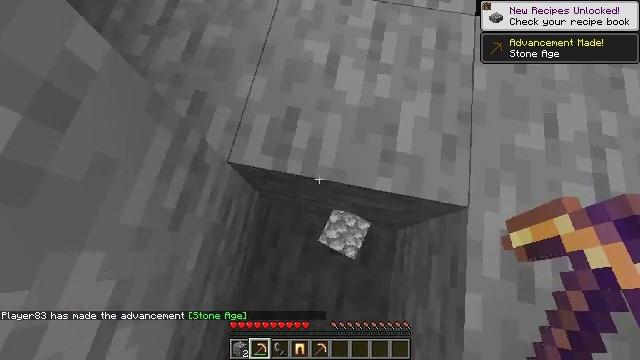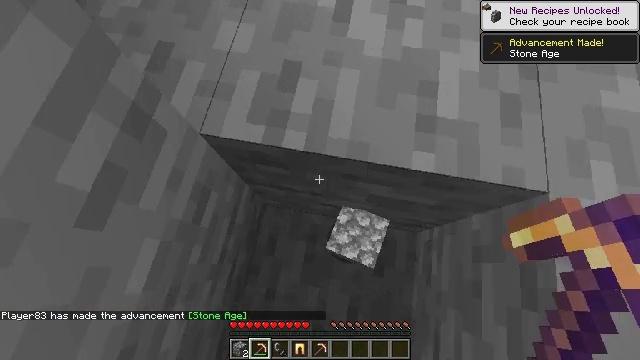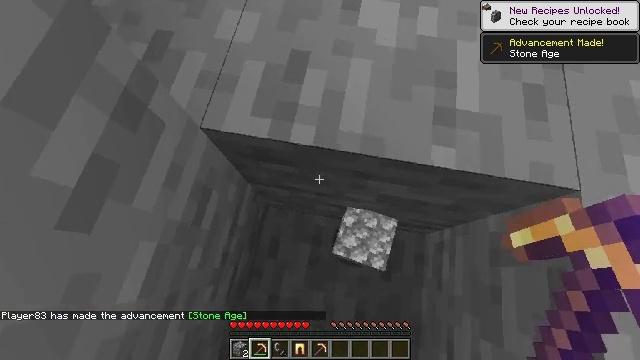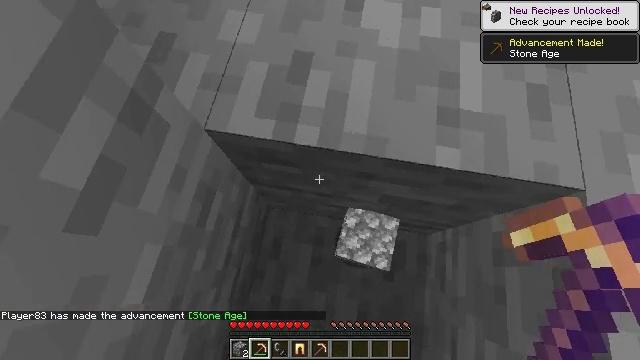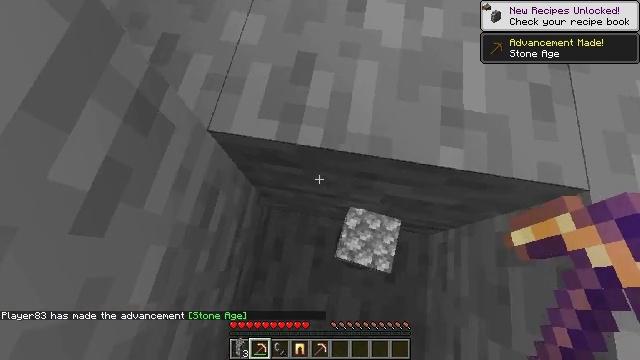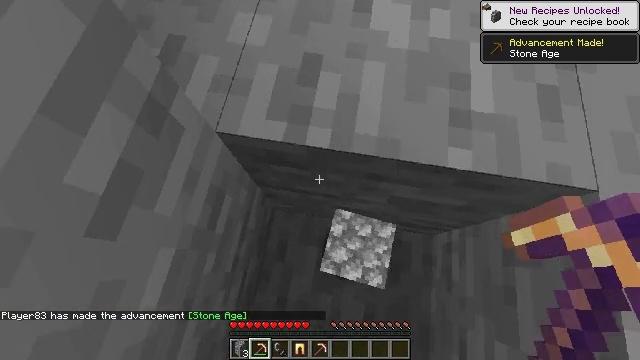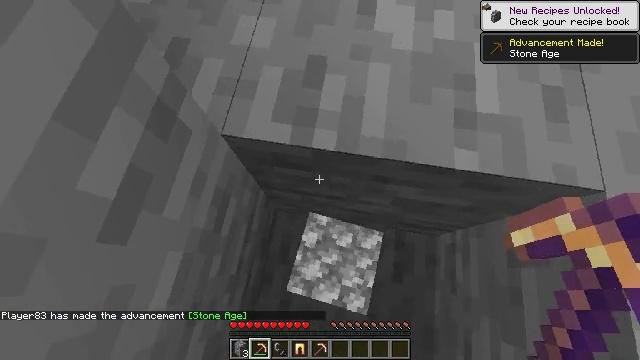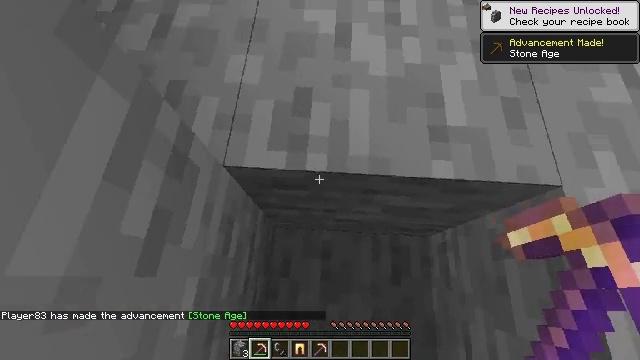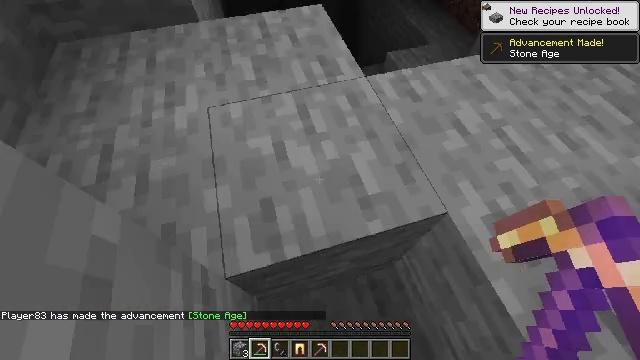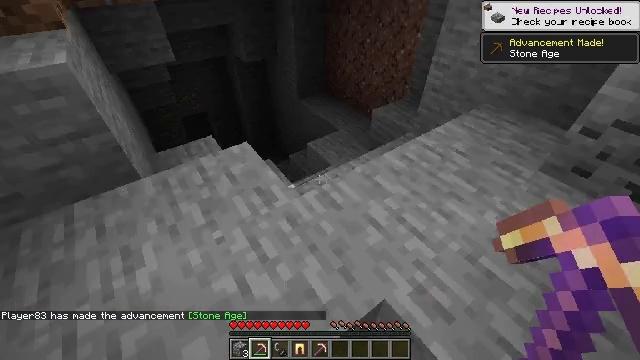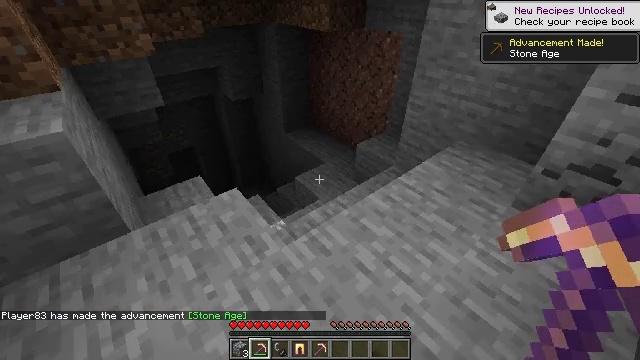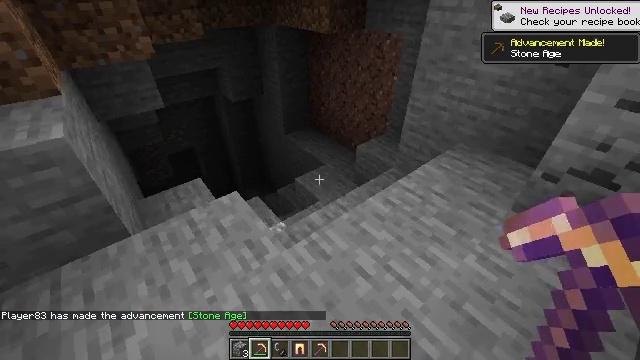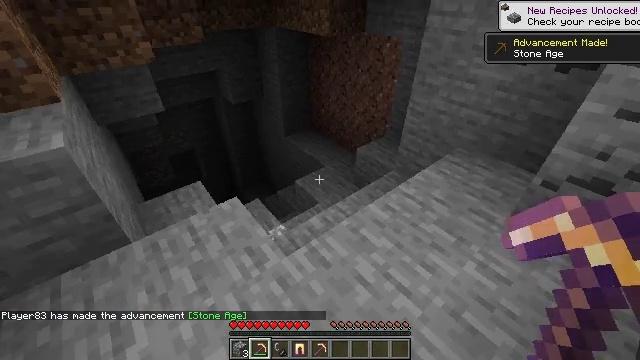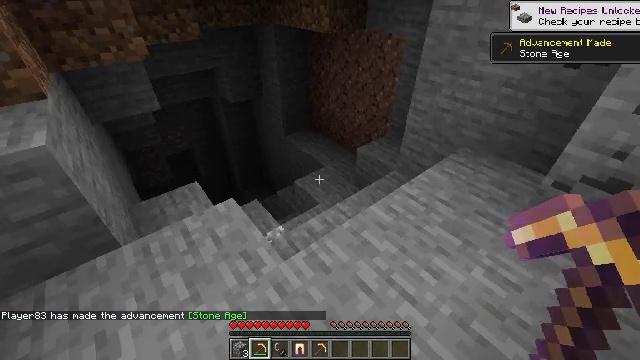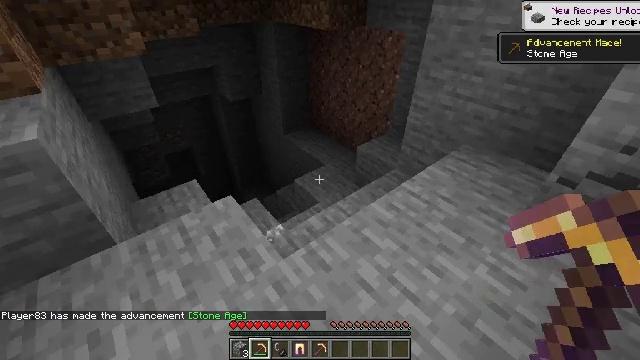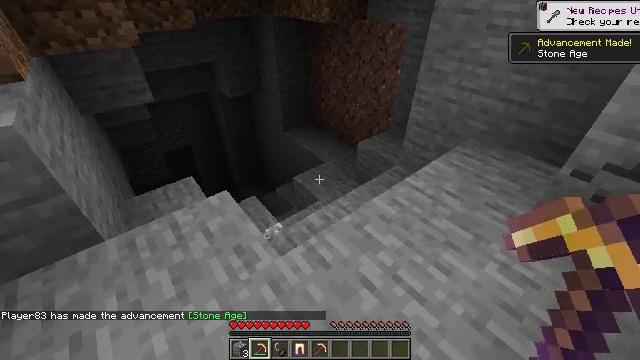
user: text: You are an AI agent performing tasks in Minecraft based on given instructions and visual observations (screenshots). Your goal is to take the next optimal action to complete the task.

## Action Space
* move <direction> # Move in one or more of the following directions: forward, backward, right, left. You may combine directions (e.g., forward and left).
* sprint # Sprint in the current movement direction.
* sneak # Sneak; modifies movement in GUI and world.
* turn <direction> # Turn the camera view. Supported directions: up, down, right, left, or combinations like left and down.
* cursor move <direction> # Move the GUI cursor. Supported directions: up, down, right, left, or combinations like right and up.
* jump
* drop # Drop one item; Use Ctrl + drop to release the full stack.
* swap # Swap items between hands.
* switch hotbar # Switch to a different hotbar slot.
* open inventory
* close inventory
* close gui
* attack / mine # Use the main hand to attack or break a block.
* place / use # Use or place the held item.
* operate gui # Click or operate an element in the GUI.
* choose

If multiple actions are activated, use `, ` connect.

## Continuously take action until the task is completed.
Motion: motion action
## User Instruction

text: Collect some oak leaves.
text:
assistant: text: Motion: turn up
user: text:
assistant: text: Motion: no_op
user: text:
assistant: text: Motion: no_op
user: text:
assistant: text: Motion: no_op
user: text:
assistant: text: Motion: move forward
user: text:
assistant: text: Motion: move forward
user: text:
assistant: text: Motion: move forward, turn right and up, jump
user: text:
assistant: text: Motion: move forward, turn right and up, jump
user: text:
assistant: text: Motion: move forward, turn right and up, jump
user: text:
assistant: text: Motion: move forward, turn right and up, jump
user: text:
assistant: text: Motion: move forward, jump
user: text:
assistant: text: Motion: jump
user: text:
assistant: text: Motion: no_op
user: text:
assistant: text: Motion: no_op
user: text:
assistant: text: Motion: no_op
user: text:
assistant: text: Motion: no_op
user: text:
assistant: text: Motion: no_op
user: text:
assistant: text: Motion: no_op
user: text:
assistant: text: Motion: no_op
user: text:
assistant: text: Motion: no_op
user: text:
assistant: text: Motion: no_op
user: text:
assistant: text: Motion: no_op
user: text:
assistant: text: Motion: no_op
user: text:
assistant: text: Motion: no_op
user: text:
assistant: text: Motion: no_op
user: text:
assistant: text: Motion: no_op
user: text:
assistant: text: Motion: no_op
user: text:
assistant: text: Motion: no_op
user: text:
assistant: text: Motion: no_op
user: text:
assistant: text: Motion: no_op